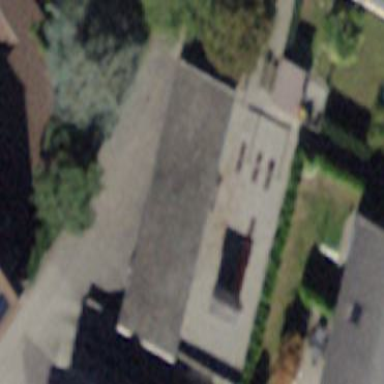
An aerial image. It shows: Shed building.